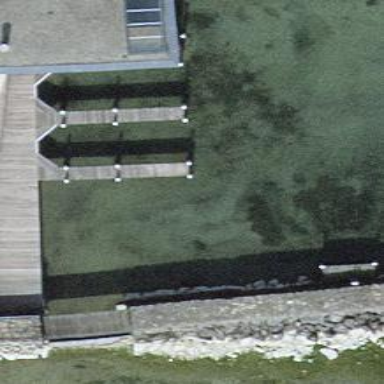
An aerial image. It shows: Man-made pier.